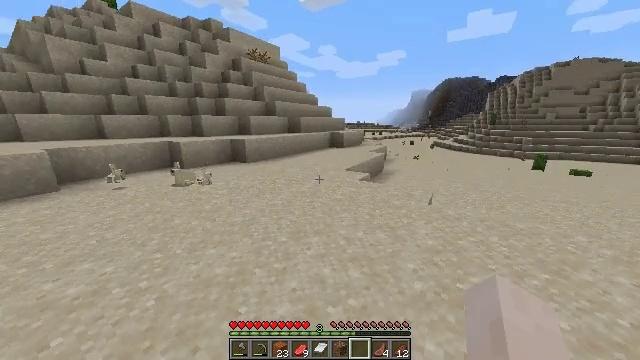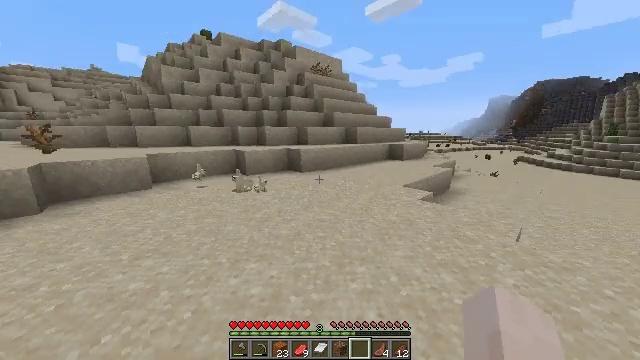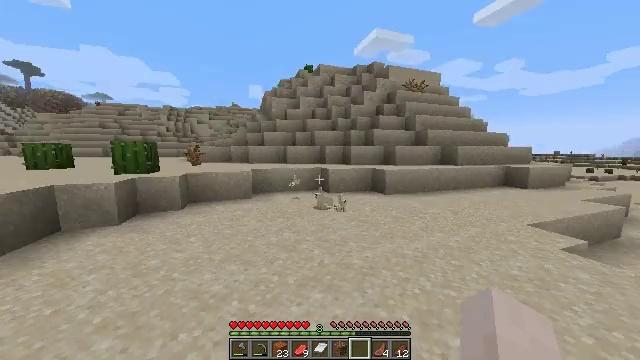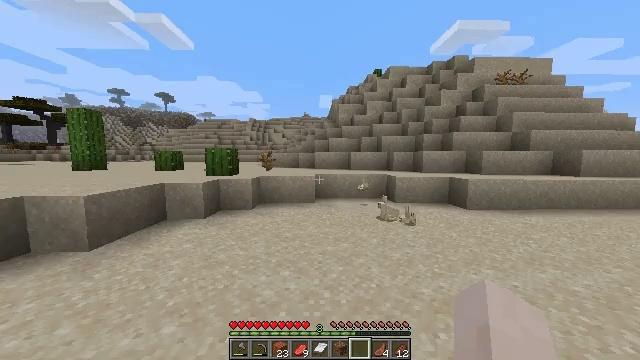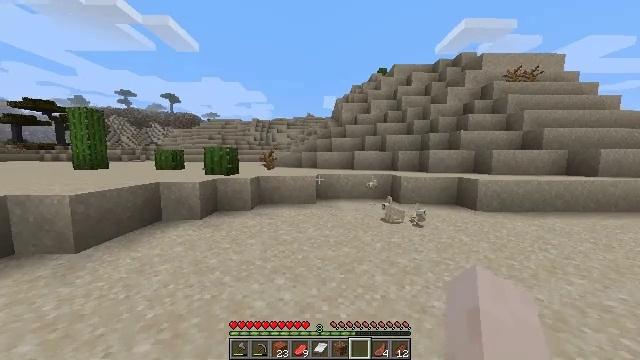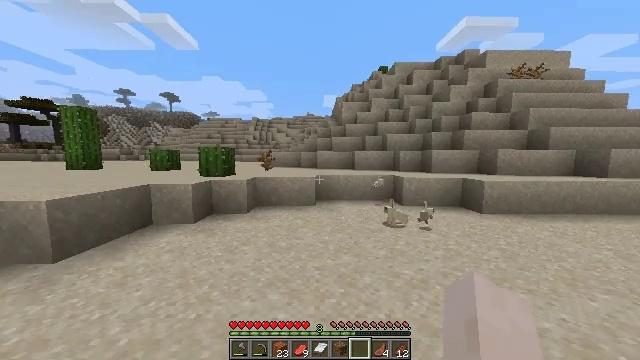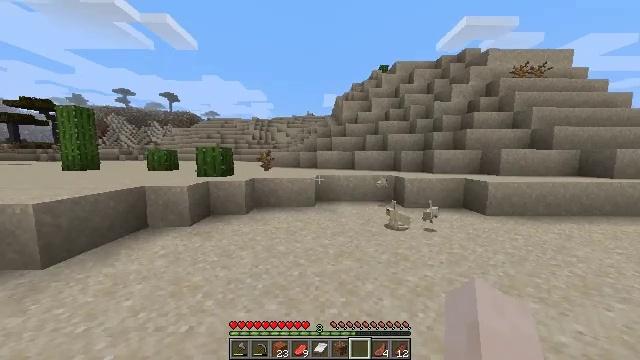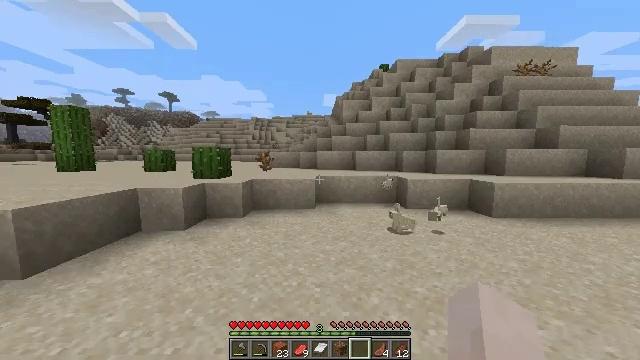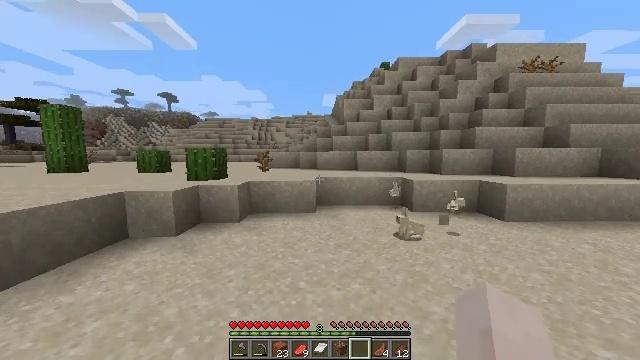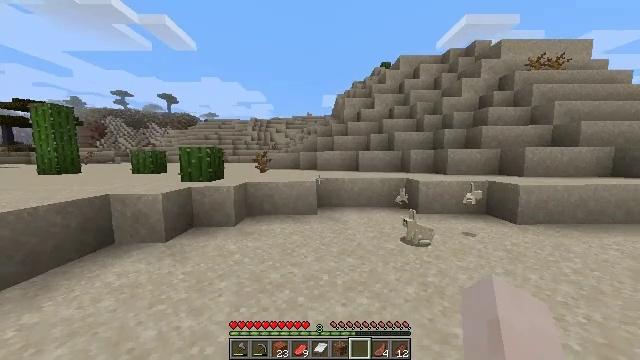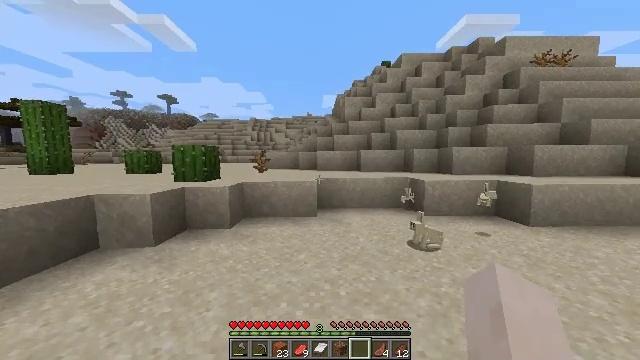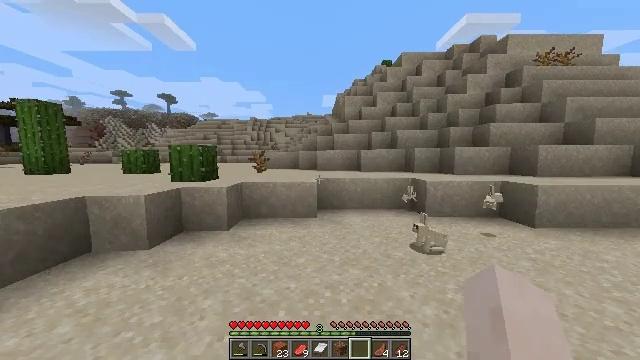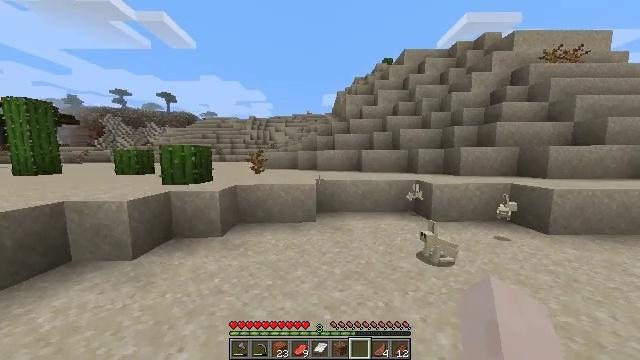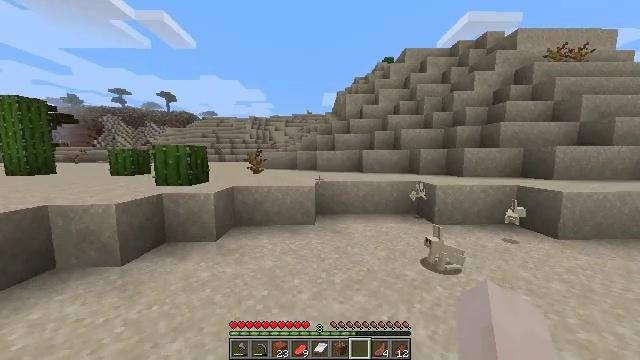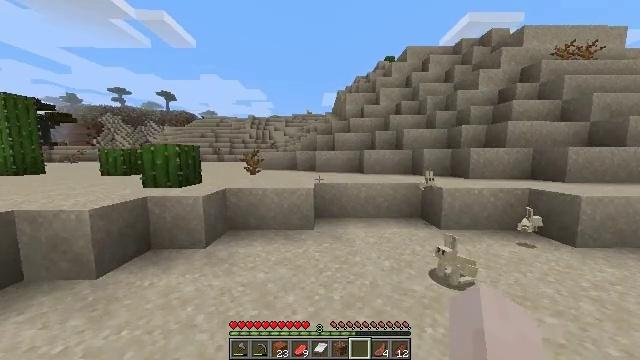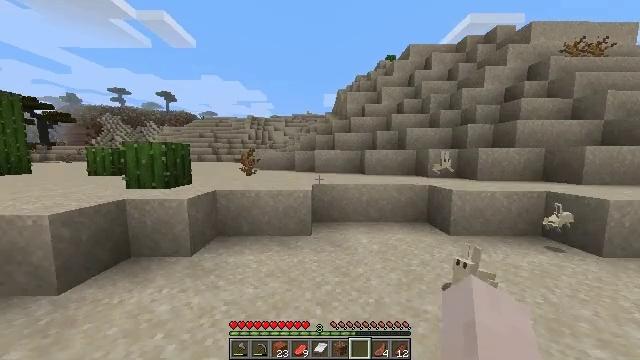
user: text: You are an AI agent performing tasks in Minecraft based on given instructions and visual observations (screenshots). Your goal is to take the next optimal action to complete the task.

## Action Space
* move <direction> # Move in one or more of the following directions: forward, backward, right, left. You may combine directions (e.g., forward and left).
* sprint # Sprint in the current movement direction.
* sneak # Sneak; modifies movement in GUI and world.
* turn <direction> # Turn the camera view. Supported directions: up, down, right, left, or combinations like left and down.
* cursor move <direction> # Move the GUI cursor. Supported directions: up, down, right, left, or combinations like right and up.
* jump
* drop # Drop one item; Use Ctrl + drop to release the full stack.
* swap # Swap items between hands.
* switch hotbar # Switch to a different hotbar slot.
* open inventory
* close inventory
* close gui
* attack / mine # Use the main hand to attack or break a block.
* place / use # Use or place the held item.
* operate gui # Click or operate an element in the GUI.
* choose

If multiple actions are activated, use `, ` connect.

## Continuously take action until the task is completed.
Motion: motion action
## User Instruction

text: Break the dead bush for sticks.
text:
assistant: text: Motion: move forward, turn left and up
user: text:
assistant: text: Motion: move forward, turn left and up
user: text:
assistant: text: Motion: move forward, turn left and up
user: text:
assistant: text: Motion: move forward, turn left
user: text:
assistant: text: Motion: move forward
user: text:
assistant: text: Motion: move forward
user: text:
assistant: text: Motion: move forward
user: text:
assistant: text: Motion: move forward
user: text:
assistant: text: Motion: move forward
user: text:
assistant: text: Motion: move forward
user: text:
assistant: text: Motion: move forward
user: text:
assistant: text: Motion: move forward
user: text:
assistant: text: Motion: move forward
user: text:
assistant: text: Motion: move forward
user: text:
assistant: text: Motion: move forward
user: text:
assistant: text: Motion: move forward
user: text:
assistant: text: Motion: move forward
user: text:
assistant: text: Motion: move forward
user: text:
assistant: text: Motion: move forward
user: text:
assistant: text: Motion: move forward
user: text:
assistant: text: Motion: move forward
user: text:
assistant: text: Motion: move forward, turn left
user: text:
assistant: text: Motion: move forward, turn left
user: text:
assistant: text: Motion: move forward
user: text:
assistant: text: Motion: move forward
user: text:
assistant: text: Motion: move forward, jump
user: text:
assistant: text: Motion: move forward, jump
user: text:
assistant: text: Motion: move forward, jump
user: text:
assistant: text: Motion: move forward, jump
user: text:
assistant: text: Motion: move forward, jump